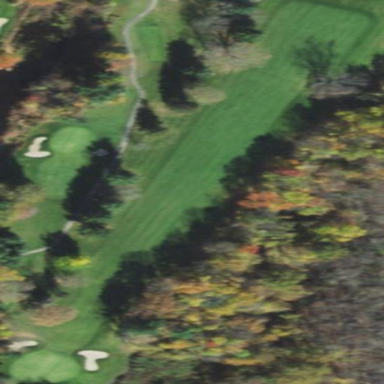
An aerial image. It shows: Golf fairway in the image.